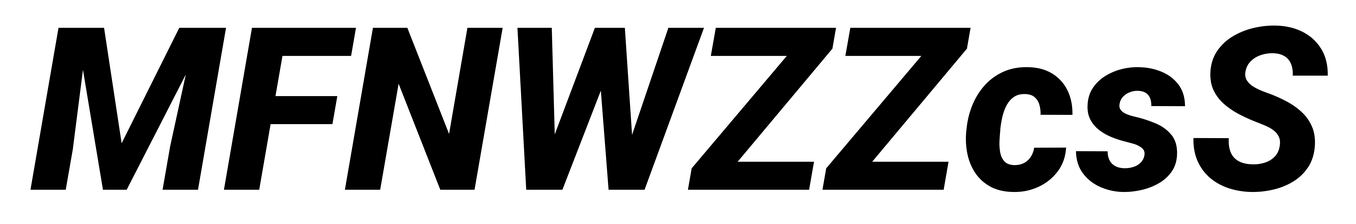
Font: Roboto-Italic_ExtraBold_Italic